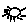
Label: sun